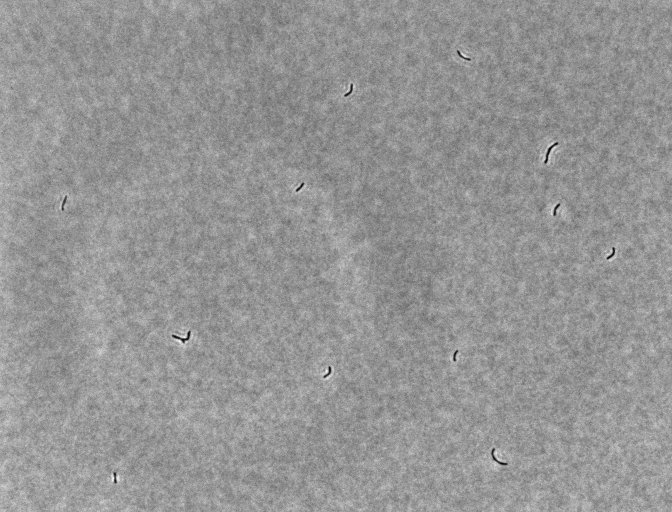
Phase contrast microscopy, 20x objective, 3 h incubation